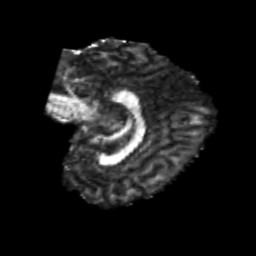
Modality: FA
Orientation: sagittal
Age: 23
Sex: female
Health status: healthy
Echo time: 0.074 s